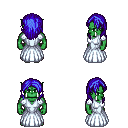
a pixel art fantasy rpg character, male body template, orc, green skin, underdress, gold greaves, blue long hairstyle, white slippers, four views (front, back, left, right), 2x2 character sprite sheet, small pixel art, hard edges, no anti-aliasing